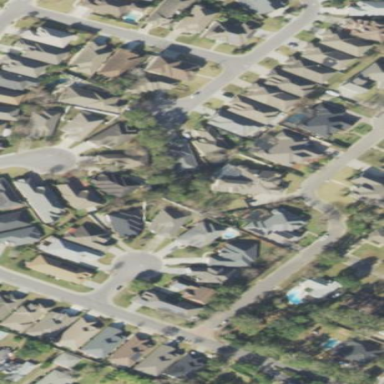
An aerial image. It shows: Residential area composed of single-family homes.